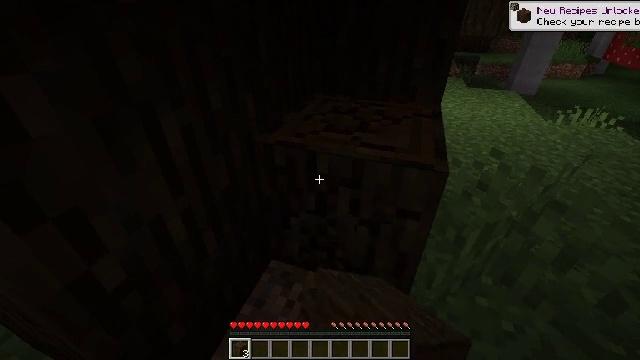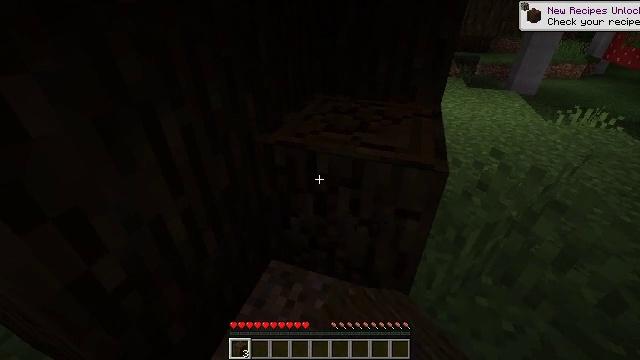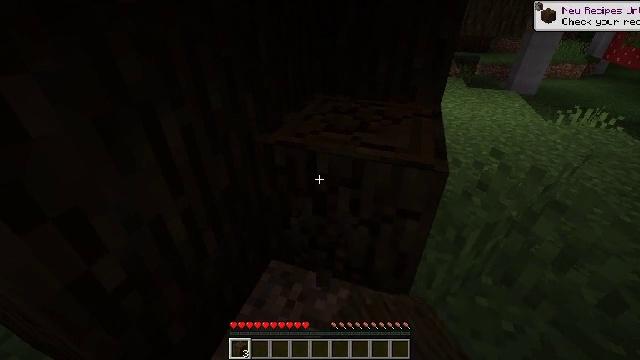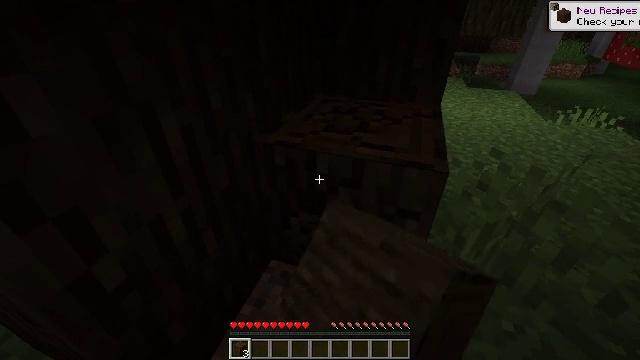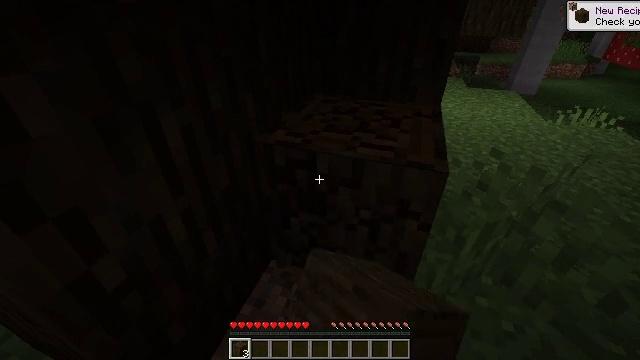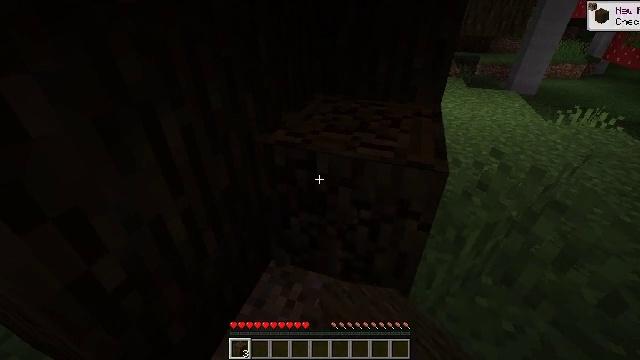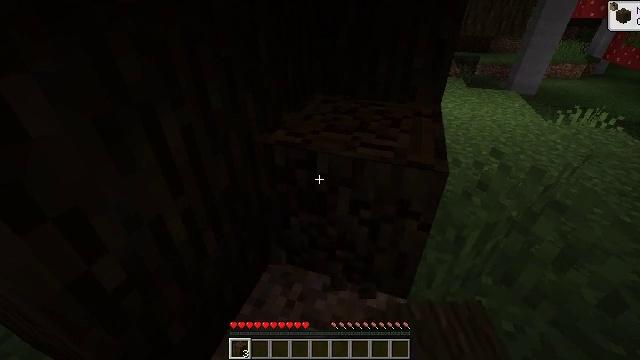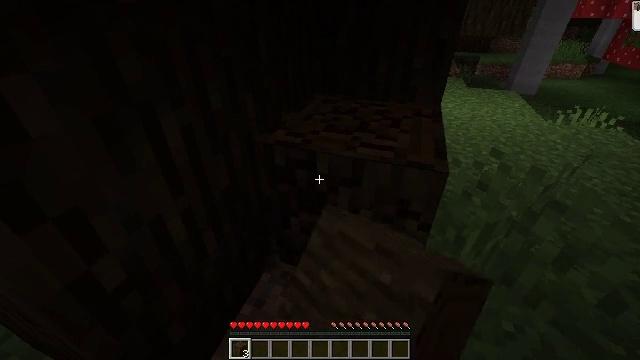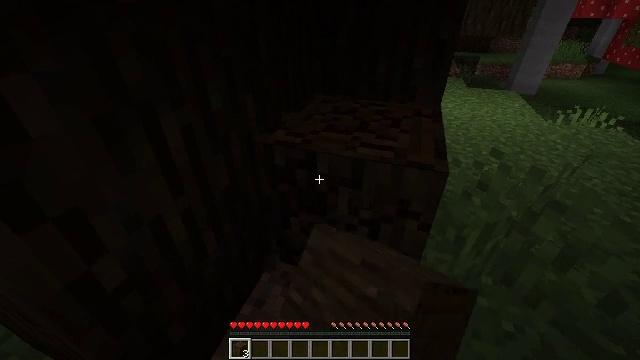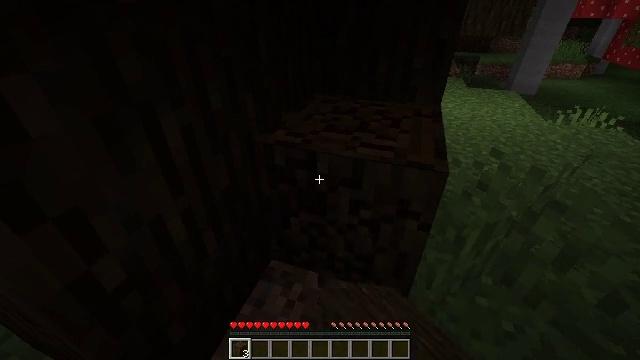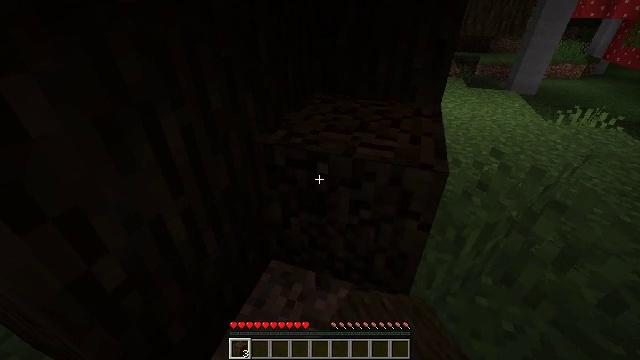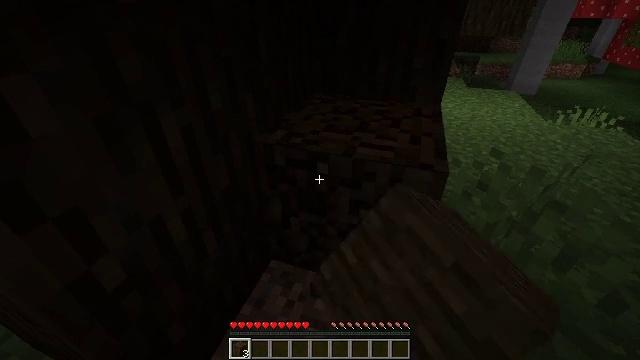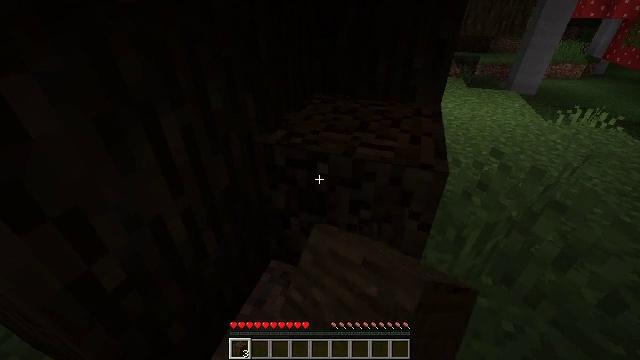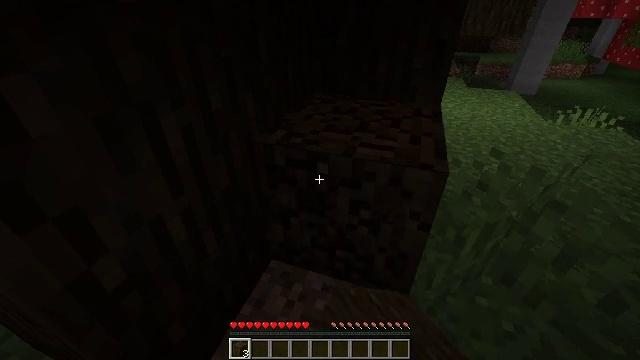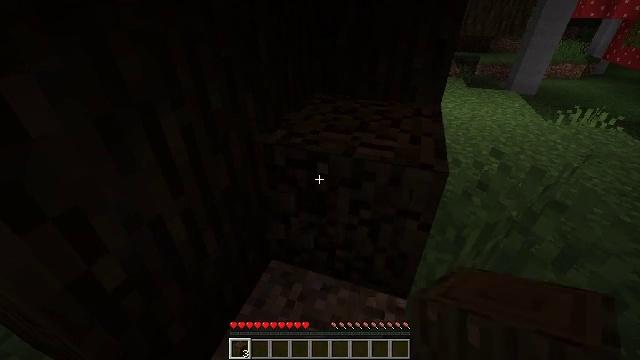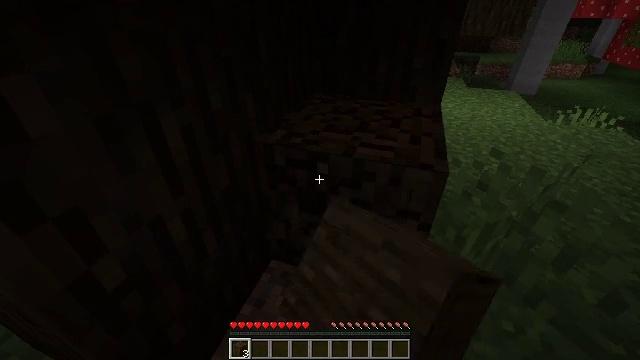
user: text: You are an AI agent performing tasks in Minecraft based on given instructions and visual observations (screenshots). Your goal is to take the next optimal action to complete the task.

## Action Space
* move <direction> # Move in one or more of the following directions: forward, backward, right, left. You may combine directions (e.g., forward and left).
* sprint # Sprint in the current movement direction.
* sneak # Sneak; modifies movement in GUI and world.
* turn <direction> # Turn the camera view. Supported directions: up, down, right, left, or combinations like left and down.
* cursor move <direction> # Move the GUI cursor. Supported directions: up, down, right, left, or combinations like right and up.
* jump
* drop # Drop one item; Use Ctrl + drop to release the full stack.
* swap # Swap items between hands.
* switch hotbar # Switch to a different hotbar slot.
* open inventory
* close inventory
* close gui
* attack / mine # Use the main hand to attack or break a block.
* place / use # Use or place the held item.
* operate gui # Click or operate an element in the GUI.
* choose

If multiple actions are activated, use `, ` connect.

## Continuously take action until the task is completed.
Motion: motion action
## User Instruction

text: Chop down the dark oak log.
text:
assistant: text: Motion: attack / mine
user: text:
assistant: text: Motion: attack / mine
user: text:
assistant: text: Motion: attack / mine
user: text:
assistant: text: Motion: attack / mine
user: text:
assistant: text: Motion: attack / mine
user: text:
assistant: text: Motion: attack / mine
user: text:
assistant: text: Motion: attack / mine
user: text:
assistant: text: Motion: attack / mine
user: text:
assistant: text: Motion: attack / mine
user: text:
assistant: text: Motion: attack / mine
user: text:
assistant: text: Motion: attack / mine
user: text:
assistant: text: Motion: attack / mine
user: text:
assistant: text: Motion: attack / mine
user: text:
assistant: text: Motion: attack / mine
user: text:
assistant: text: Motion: attack / mine
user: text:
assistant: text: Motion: attack / mine
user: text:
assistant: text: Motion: attack / mine
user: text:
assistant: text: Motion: attack / mine
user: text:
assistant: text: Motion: attack / mine
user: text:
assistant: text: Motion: attack / mine
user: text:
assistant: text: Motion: attack / mine
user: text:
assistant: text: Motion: attack / mine